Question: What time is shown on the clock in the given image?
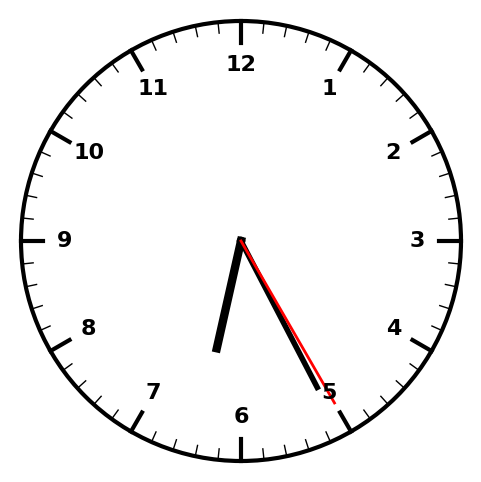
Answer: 06:25:25